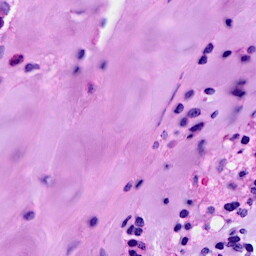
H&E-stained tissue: Breast